Question: My SQL skills are quite limited. I'm in my second year of computer science at a technical college. I'm building a windows forms application that will allow the BAS director at my college to keep track of students and their progress throughout the courses. I have complete control over the database design so if you think of a way to help me reach a solution that would involve tweaking the database that is a possibility.
I'm trying to select all of the 'Students' who do not have an 'EnrollmentStatus' of 3 in all of the 'Courses' that have a 'CreditSection' of '1'. There are 12 courses with a 'CreditSection' of '1'
The tables I'm using look like this:

I can think of a few ways to get my solution in speech, but can't seem to write them SQL:
'''
SELECT * FROM Students WHERE each student has 12 entries in CourseEnrollment AND
CourseEnrollment.EnrollmentStatus = 3 AND Courses.CreditSection = 1
'''
or
'''
SELECT * FROM Students WHERE Courses.CourseID 1 thru 12 EXIST in
CourseEnrollment for each student AND CourseEnrollment.EnrollmentStatus = 3
'''
I can get to the desired solution using this mess below, but as I check for students who have completed 4 years worth of courses... this query becomes ridiculously long and probably mega resource consuming.
This query selects students who are not in the list of students who have completed one or more the given courses:
'''
SELECT DISTINCT s.* FROM Students s
WHERE s.StudentID NOT IN (SELECT ce.StudentID FROM CourseEnrollment ce WHERE ce.CourseID = 1 AND ce.EnrollmentStatus = 3) OR
s.StudentID NOT IN (SELECT ce.StudentID FROM CourseEnrollment ce WHERE ce.CourseID = 2 AND ce.EnrollmentStatus = 3) OR
s.StudentID NOT IN (SELECT ce.StudentID FROM CourseEnrollment ce WHERE ce.CourseID = 3 AND ce.EnrollmentStatus = 3) OR
s.StudentID NOT IN (SELECT ce.StudentID FROM CourseEnrollment ce WHERE ce.CourseID = 4 AND ce.EnrollmentStatus = 3) OR
s.StudentID NOT IN (SELECT ce.StudentID FROM CourseEnrollment ce WHERE ce.CourseID = 5 AND ce.EnrollmentStatus = 3) OR
s.StudentID NOT IN (SELECT ce.StudentID FROM CourseEnrollment ce WHERE ce.CourseID = 6 AND ce.EnrollmentStatus = 3) OR
s.StudentID NOT IN (SELECT ce.StudentID FROM CourseEnrollment ce WHERE ce.CourseID = 7 AND ce.EnrollmentStatus = 3) OR
s.StudentID NOT IN (SELECT ce.StudentID FROM CourseEnrollment ce WHERE ce.CourseID = 8 AND ce.EnrollmentStatus = 3) OR
s.StudentID NOT IN (SELECT ce.StudentID FROM CourseEnrollment ce WHERE ce.CourseID = 9 AND ce.EnrollmentStatus = 3) OR
s.StudentID NOT IN (SELECT ce.StudentID FROM CourseEnrollment ce WHERE ce.CourseID = 10 AND ce.EnrollmentStatus = 3) OR
s.StudentID NOT IN (SELECT ce.StudentID FROM CourseEnrollment ce WHERE ce.CourseID = 11 AND ce.EnrollmentStatus = 3) OR
s.StudentID NOT IN (SELECT ce.StudentID FROM CourseEnrollment ce WHERE ce.CourseID = 12 AND ce.EnrollmentStatus = 3) OR
s.StudentID NOT IN (SELECT ce.StudentID FROM CourseEnrollment ce WHERE ce.CourseID = 13 AND ce.EnrollmentStatus = 3)
'''
My goal is to figure out how to write this query in SQL and then convert it to LINQ which is ultimately what I need. If anyone can help with either part of this I would be grateful.
I've converted the above to LINQ and it looks just as horrendous:
'''
var query =
from student in datStudents.Students.AsEnumerable<dsStudentManager.StudentsRow>()
where !(from ce2 in datStudents.CourseEnrollment.AsEnumerable<dsStudentManager.CourseEnrollmentRow>() where ce2.CourseID == 1 && ce2.EnrollmentStatus == 3 select ce2.Field<int>("StudentID")).Contains<int>(student.StudentID) ||
!(from ce2 in datStudents.CourseEnrollment.AsEnumerable<dsStudentManager.CourseEnrollmentRow>() where ce2.CourseID == 2 && ce2.EnrollmentStatus == 3 select ce2.Field<int>("StudentID")).Contains<int>(student.StudentID) ||
!(from ce2 in datStudents.CourseEnrollment.AsEnumerable<dsStudentManager.CourseEnrollmentRow>() where ce2.CourseID == 3 && ce2.EnrollmentStatus == 3 select ce2.Field<int>("StudentID")).Contains<int>(student.StudentID) ||
!(from ce2 in datStudents.CourseEnrollment.AsEnumerable<dsStudentManager.CourseEnrollmentRow>() where ce2.CourseID == 4 && ce2.EnrollmentStatus == 3 select ce2.Field<int>("StudentID")).Contains<int>(student.StudentID) ||
!(from ce2 in datStudents.CourseEnrollment.AsEnumerable<dsStudentManager.CourseEnrollmentRow>() where ce2.CourseID == 5 && ce2.EnrollmentStatus == 3 select ce2.Field<int>("StudentID")).Contains<int>(student.StudentID) ||
!(from ce2 in datStudents.CourseEnrollment.AsEnumerable<dsStudentManager.CourseEnrollmentRow>() where ce2.CourseID == 6 && ce2.EnrollmentStatus == 3 select ce2.Field<int>("StudentID")).Contains<int>(student.StudentID) ||
!(from ce2 in datStudents.CourseEnrollment.AsEnumerable<dsStudentManager.CourseEnrollmentRow>() where ce2.CourseID == 7 && ce2.EnrollmentStatus == 3 select ce2.Field<int>("StudentID")).Contains<int>(student.StudentID) ||
!(from ce2 in datStudents.CourseEnrollment.AsEnumerable<dsStudentManager.CourseEnrollmentRow>() where ce2.CourseID == 8 && ce2.EnrollmentStatus == 3 select ce2.Field<int>("StudentID")).Contains<int>(student.StudentID) ||
!(from ce2 in datStudents.CourseEnrollment.AsEnumerable<dsStudentManager.CourseEnrollmentRow>() where ce2.CourseID == 9 && ce2.EnrollmentStatus == 3 select ce2.Field<int>("StudentID")).Contains<int>(student.StudentID) ||
!(from ce2 in datStudents.CourseEnrollment.AsEnumerable<dsStudentManager.CourseEnrollmentRow>() where ce2.CourseID == 10 && ce2.EnrollmentStatus == 3 select ce2.Field<int>("StudentID")).Contains<int>(student.StudentID) ||
!(from ce2 in datStudents.CourseEnrollment.AsEnumerable<dsStudentManager.CourseEnrollmentRow>() where ce2.CourseID == 11 && ce2.EnrollmentStatus == 3 select ce2.Field<int>("StudentID")).Contains<int>(student.StudentID) ||
!(from ce2 in datStudents.CourseEnrollment.AsEnumerable<dsStudentManager.CourseEnrollmentRow>() where ce2.CourseID == 12 && ce2.EnrollmentStatus == 3 select ce2.Field<int>("StudentID")).Contains<int>(student.StudentID) ||
!(from ce2 in datStudents.CourseEnrollment.AsEnumerable<dsStudentManager.CourseEnrollmentRow>() where ce2.CourseID == 13 && ce2.EnrollmentStatus == 3 select ce2.Field<int>("StudentID")).Contains<int>(student.StudentID)
select new
{
id = student.StudentID,
rtcid = student.RTCStudentID,
firstname = student.FirstName,
lastname = student.LastName,
phone = student.Phone,
studentemail = student.StudentEmail,
personalemail = student.PersonalEmail,
address = student.Address,
city = student.City,
state = student.State,
zip = student.Zip,
birthdate = student.BirthDate,
gender = student.Gender,
notes = student.Notes,
studentdocumentslocation = student.StudentDocumentsLocation
};
'''
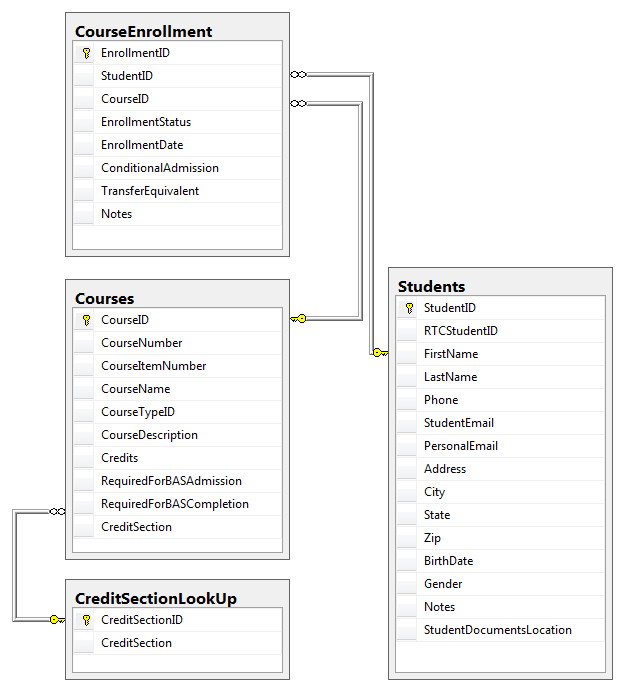
Answer: Using a subquery with a group by and having statement you can come up with something similar to this:
'''
SELECT * FROM Students WHERE StudentID NOT IN (
SELECT s.StudentID FROM Students s
JOIN CourseEnrollment ce ON s.StudentID = ce.StudentID
JOIN Courses c ON ce.CourseID = c.CourseID
WHERE ce.EnrollmentStatus = 3 AND c.CreditSection = 1
GROUP BY s.StudentID
HAVING COUNT(*) = 12
)
'''
The inner query builds the criteria for students to return, and the "HAVING COUNT(*) = 12" gets you students that match 12 courses. If you only a subset of courses, you can also try the following.
'''
SELECT * FROM Students WHERE StudentID NOT IN (
SELECT s.StudentID FROM Students s
JOIN CourseEnrollment ce ON s.StudentID = ce.StudentID
JOIN Courses c ON ce.CourseID = c.CourseID
WHERE ce.EnrollmentStatus = 3 AND c.CreditSection = 1
AND c.CourseID IN (1,2,3,4,5,6,7,8)
GROUP BY s.StudentID
HAVING COUNT(*) = 8 -- Number of courses in the ID in clause
)
'''
Hope this helps you get on track.